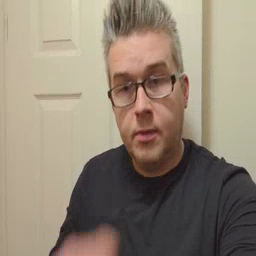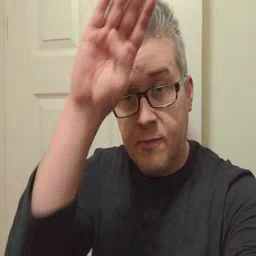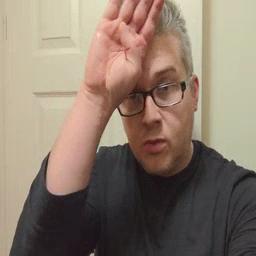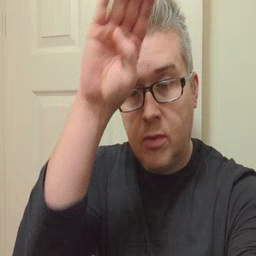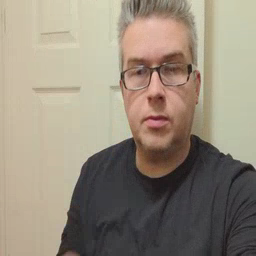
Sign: fireman